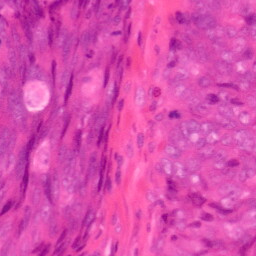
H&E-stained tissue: Colon